Question: I have a form in a table, and on errors I am putting a red border around the error-stricken rows, by specifying a border on the tr element for that row.
This works just fine in Chrome. However, in Firefox (4 and 5), I am seeing various glitches in the display. Notably, in one case I have the border "bleeding" down the sides of the next row.
Edit: Another twist is that the extension of the border downwards varies unpredictably as I scroll up and down.
Live version here: <URL>
(To trigger the error, just scroll to the bottom, and submit the form with the "next" button).

HTML:
'''
<tr class="registered_office_row error" id="registered_office_row">
<th><span id="for-id_registered_office-">Registered office address:</span><div class="errorlist"><div class="erroritem">This field is required.</div></div></th>
<td><textarea name="registered_office" cols="40" rows="10" id="id_registered_office"></textarea></td></tr>
<tr class="registration_country_row registration_country_row" id="registration_country_row">
<th><span id="for-id_registration_country_0-">Registration country:</span></th>
<td><label for="id_registration_country_0" class="ui-state-active ui-button ui-widget ui-state-default ui-corner-all ui-button-text-only" aria-pressed="true" role="button"><span class="ui-button-text"><table class="labelcenterer"><tbody><tr><td>England and Wales</td></tr></tbody></table></span></label><input type="radio" name="registration_country" value="EW" id="id_registration_country_0" checked="checked" class="ui-helper-hidden-accessible">
<label for="id_registration_country_1" aria-pressed="false" class="ui-button ui-widget ui-state-default ui-corner-all ui-button-text-only" role="button"><span class="ui-button-text"><table class="labelcenterer"><tbody><tr><td>Wales</td></tr></tbody></table></span></label><input type="radio" name="registration_country" value="CY" id="id_registration_country_1" class="ui-helper-hidden-accessible">
<label for="id_registration_country_2" aria-pressed="false" class="ui-button ui-widget ui-state-default ui-corner-all ui-button-text-only" role="button"><span class="ui-button-text"><table class="labelcenterer"><tbody><tr><td>Scotland</td></tr></tbody></table></span></label><input type="radio" name="registration_country" value="SC" id="id_registration_country_2" class="ui-helper-hidden-accessible">
<label for="id_registration_country_3" aria-pressed="false" class="ui-button ui-widget ui-state-default ui-corner-all ui-button-text-only" role="button"><span class="ui-button-text"><table class="labelcenterer"><tbody><tr><td>Northern Ireland</td></tr></tbody></table></span></label><input type="radio" name="registration_country" value="NI" id="id_registration_country_3" class="ui-helper-hidden-accessible">
</td></tr>
<tr class="company_type_row company_type_row" id="company_type_row"><th><span id="for-id_company_type_0-">Company type:</span></th><td>
<label for="id_company_type_0" aria-pressed="false" class="ui-button ui-widget ui-state-default ui-corner-all ui-button-text-only" role="button"><span class="ui-button-text"><table class="labelcenterer"><tbody><tr><td>Private company limited by shares</td></tr></tbody></table></span></label><input type="radio" name="company_type" value="LTD" id="id_company_type_0" class="ui-helper-hidden-accessible">
<label for="id_company_type_1" class="ui-state-active ui-button ui-widget ui-state-default ui-corner-all ui-button-text-only" aria-pressed="true" role="button"><span class="ui-button-text"><table class="labelcenterer"><tbody><tr><td>Private company limited by guarantee</td></tr></tbody></table></span></label><input type="radio" name="company_type" value="LTG" id="id_company_type_1" checked="checked" class="ui-helper-hidden-accessible">
<label for="id_company_type_2" aria-pressed="false" class="ui-button ui-widget ui-state-default ui-corner-all ui-button-text-only" role="button"><span class="ui-button-text"><table class="labelcenterer"><tbody><tr><td>Public limited company</td></tr></tbody></table></span></label><input type="radio" name="company_type" value="PLC" id="id_company_type_2" class="ui-helper-hidden-accessible">
<label for="id_company_type_3" aria-pressed="false" class="ui-button ui-widget ui-state-default ui-corner-all ui-button-text-only" role="button"><span class="ui-button-text"><table class="labelcenterer"><tbody><tr><td>Unlimited company with share capital</td></tr></tbody></table></span></label><input type="radio" name="company_type" value="USC" id="id_company_type_3" class="ui-helper-hidden-accessible">
<label for="id_company_type_4" aria-pressed="false" class="ui-button ui-widget ui-state-default ui-corner-all ui-button-text-only" role="button"><span class="ui-button-text"><table class="labelcenterer"><tbody><tr><td>Unlimited company without share capital</td></tr></tbody></table></span></label><input type="radio" name="company_type" value="UWS" id="id_company_type_4" class="ui-helper-hidden-accessible">
</td></tr>
'''
CSS generating the red border:
'''
.error {border-width: 1px; border-color: red; border-style: solid;}
'''
So, my questions:
1. is there a good way to stop this bleeding happening?
2. is this because I am using some kind of standards-violating feature, or is Firefox buggy in this respect?
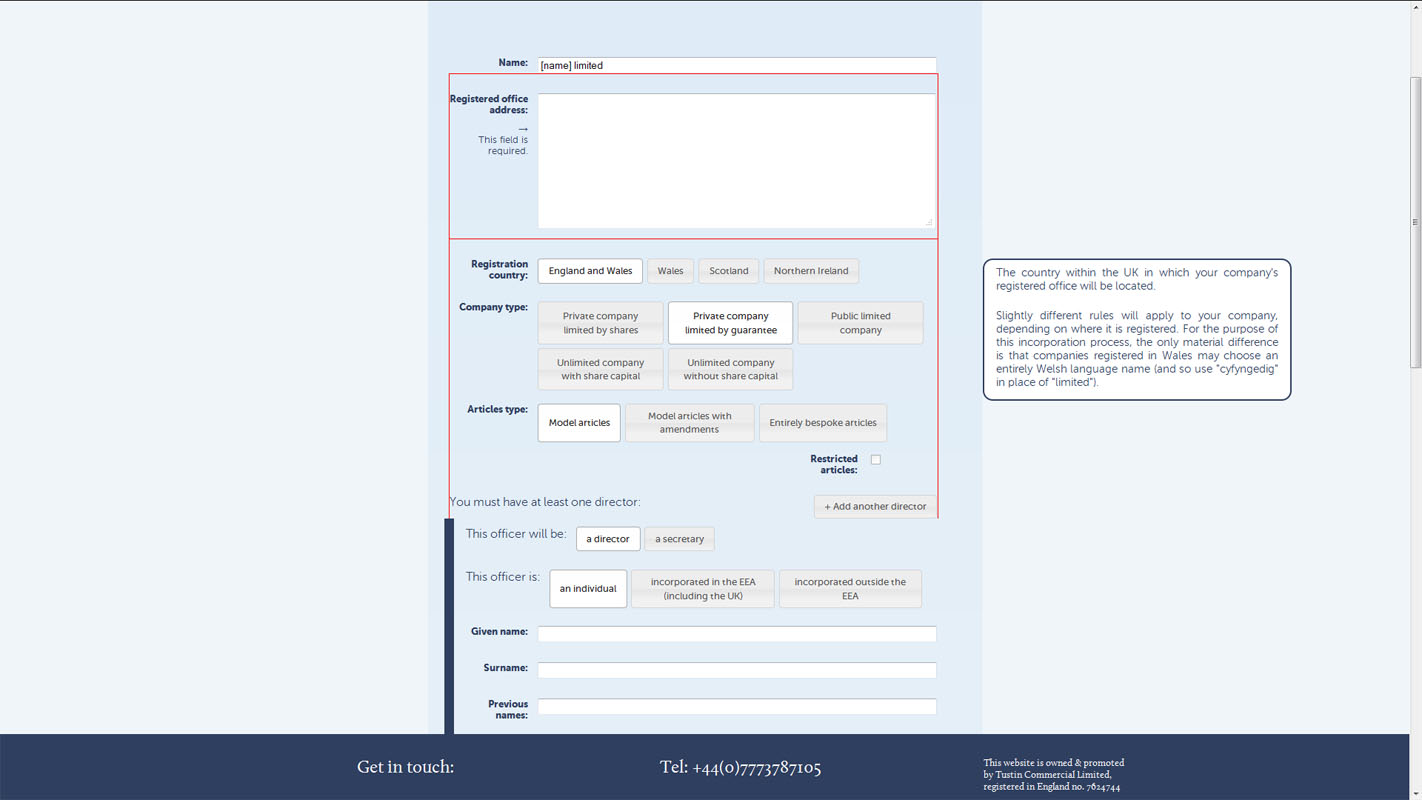
Answer: After having a play around with the zoom in FF i can produce similar results, click 'view > zoom > reset' and see if that resolves the issue